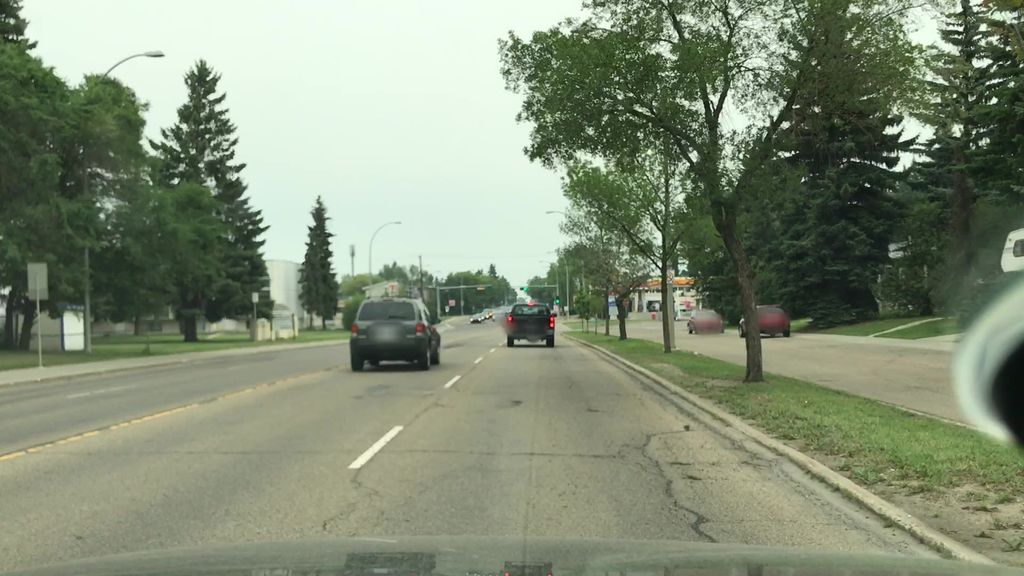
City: edmonton